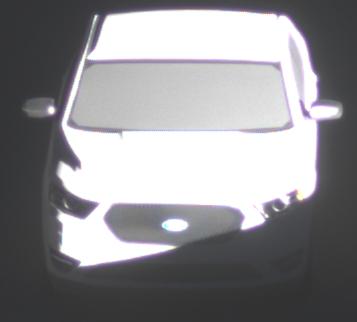
Make: Ford
Model: Taurus
Detailed model: SHO
Model produced from: 2012
Model produced until: 2019
Doors: 4
Color: white
Road condition: dry road
Daytime: sunrise or sunset
Contrast: high contrast